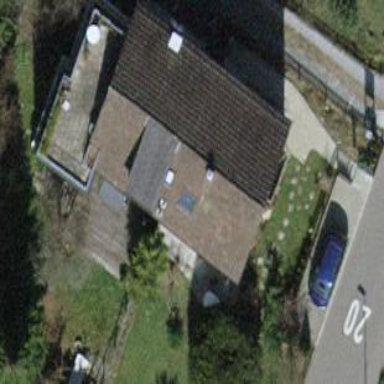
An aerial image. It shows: Building with tiled roof.